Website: bh-photo
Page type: cart
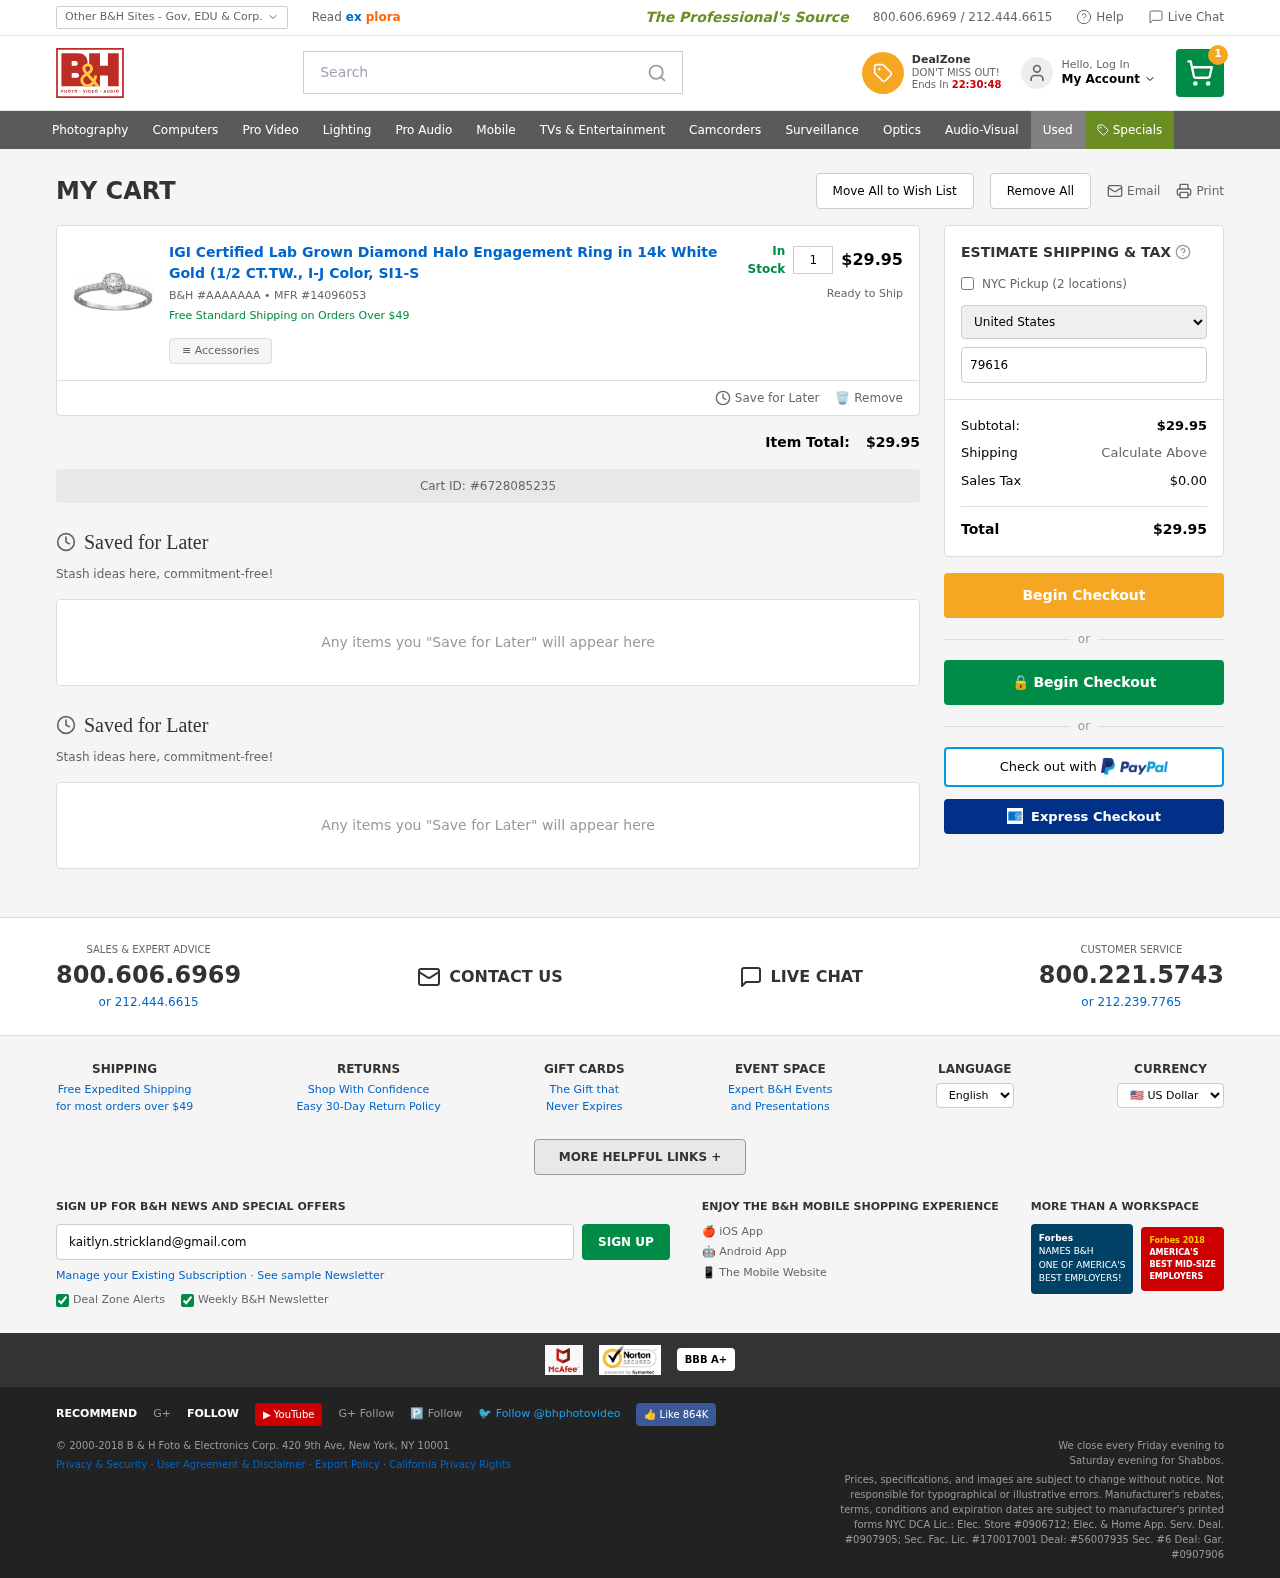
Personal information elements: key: PII_COUNTRY
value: United States
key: PII_EMAIL
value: kaitlyn.strickland@gmail.com
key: PII_POSTCODE
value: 79616
Product elements: key: PRODUCT1_NAME
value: IGI Certified Lab Grown Diamond Halo Engagement Ring in 14k White Gold (1/2 CT.TW., I-J Color, SI1-S
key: PRODUCT1_QUANTITY
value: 1
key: PRODUCT1_SKU
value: AAAAAAA
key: PRODUCT1_MFR
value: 14096053
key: PRODUCT1_SUBTOTAL
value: $29.95
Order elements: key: ORDER_NUM_ITEMS
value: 1
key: ORDER_SUBTOTAL
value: $29.95
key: ORDER_ID
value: #6728085235
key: ORDER_TAX
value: $0.00
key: ORDER_TOTAL
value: $29.95
Search elements: key: HEADER_SEARCH
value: Search